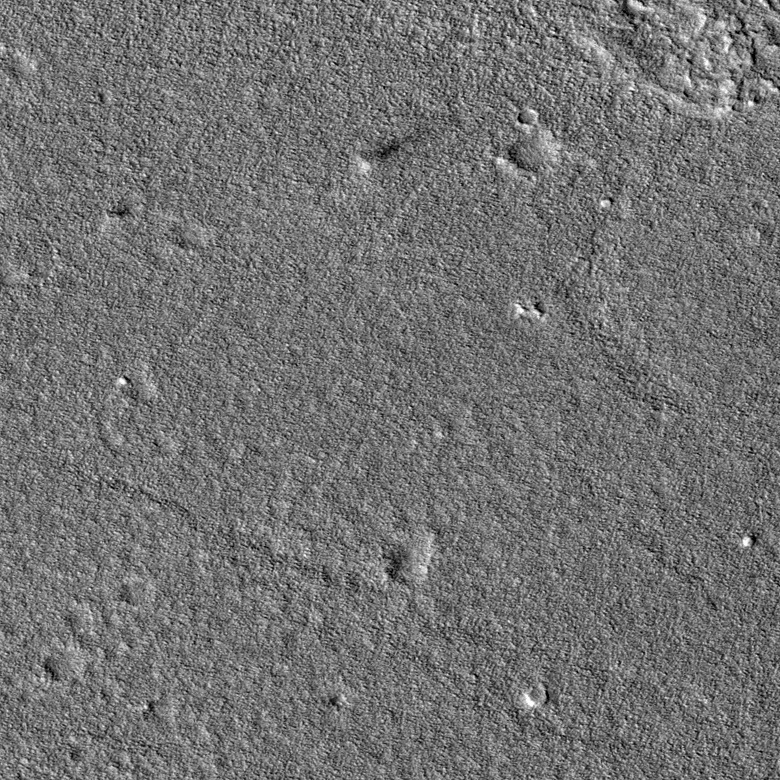
Label: dustdevil